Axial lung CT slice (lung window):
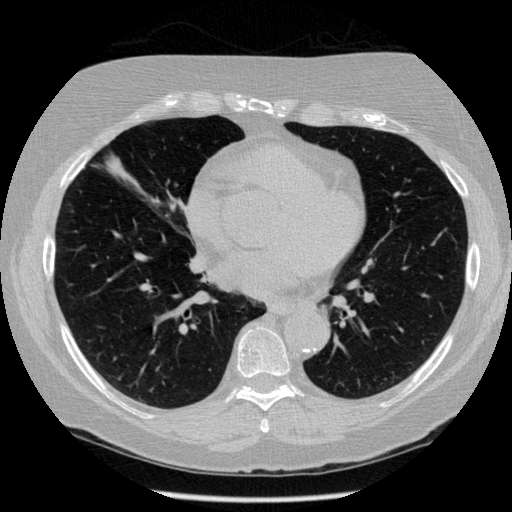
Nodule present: no